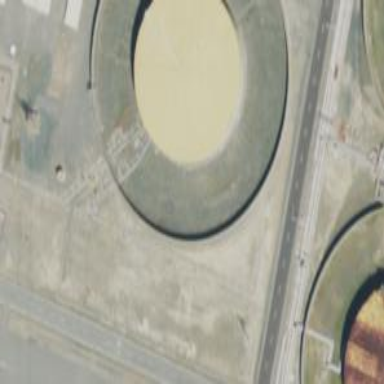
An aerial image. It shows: Building with storage tank.